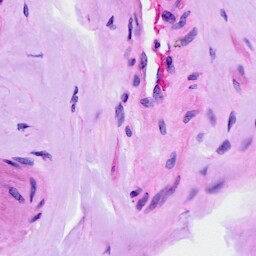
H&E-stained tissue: Ovarian